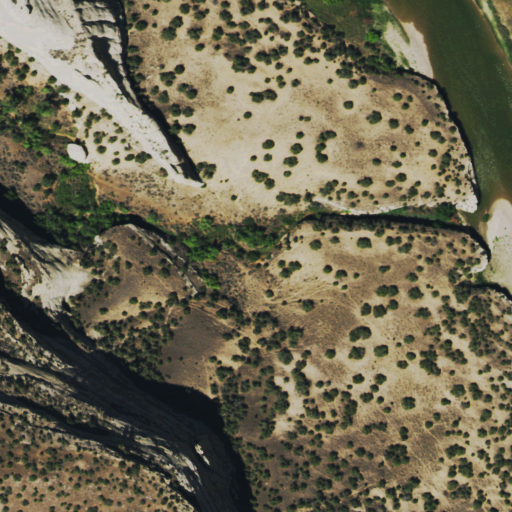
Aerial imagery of valley in Colorado named Red Rock Canyon containing shrub, evergreen forest, open water, woody wetlands, herbaceous wetlands, and barren land